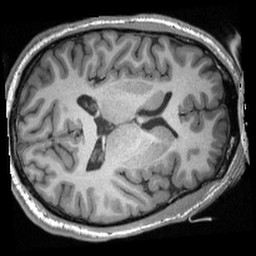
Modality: T1w
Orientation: axial